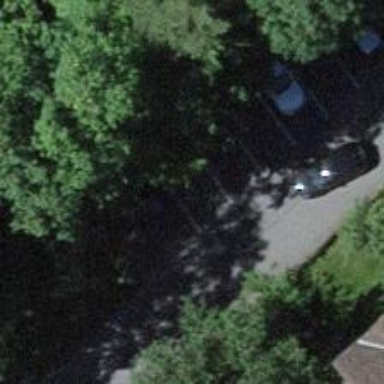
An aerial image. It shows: Asphalt parking lane.